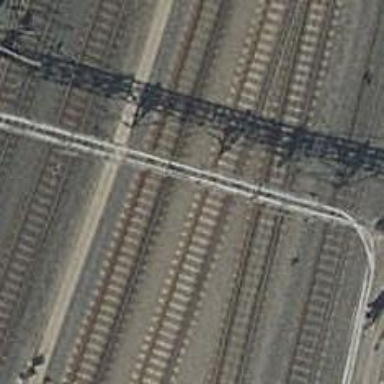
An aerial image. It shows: Railway track with contact lines for electrification.